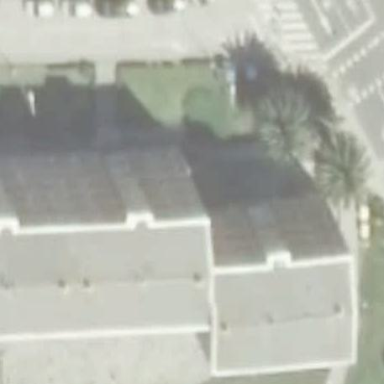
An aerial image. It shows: Part of building.